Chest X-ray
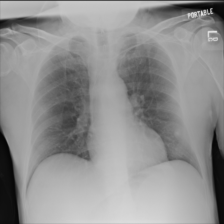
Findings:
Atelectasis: negative
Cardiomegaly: negative
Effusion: negative
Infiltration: negative
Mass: negative
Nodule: negative
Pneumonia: negative
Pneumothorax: negative
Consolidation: negative
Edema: negative
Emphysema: negative
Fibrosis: negative
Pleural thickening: negative
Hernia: negative